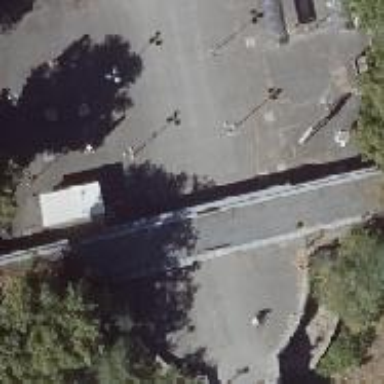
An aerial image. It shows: Footway with asphalt surface running through building passage tunnel.